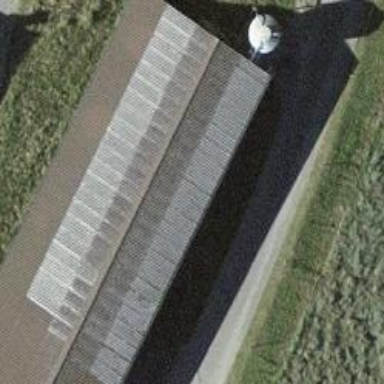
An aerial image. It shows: Sty building.